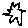
Label: star